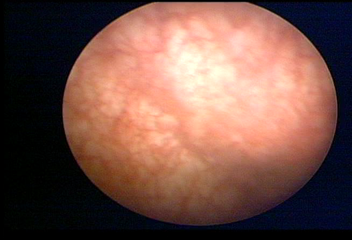
Modality: WLC
Class: Normal mucosa
Bladder cancer association: No